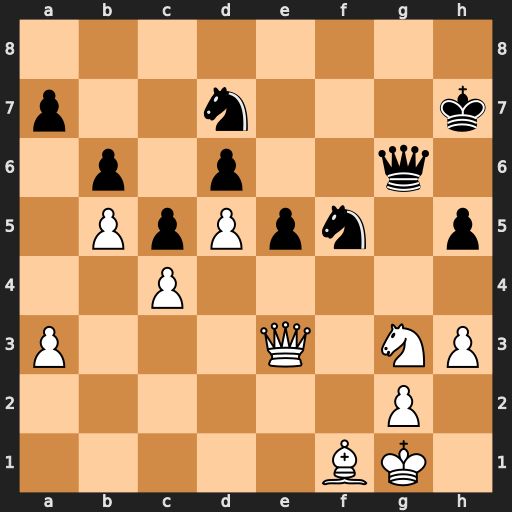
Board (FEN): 8/p2n3k/1p1p2q1/1PpPpn1p/2P5/P3Q1NP/6P1/5BK1
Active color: w
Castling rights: -
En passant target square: -
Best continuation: Nxf5 Qxf5 Bd3